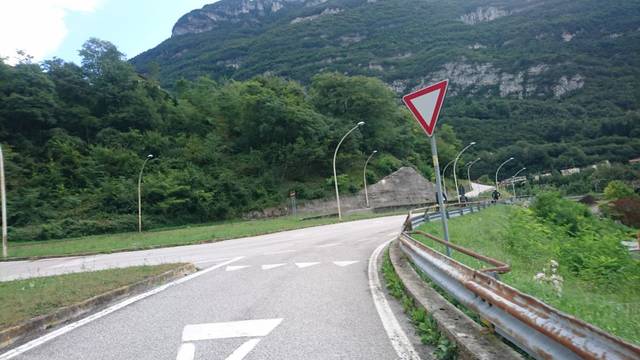
Region: Italy
Coordinates: 46.281, 12.305